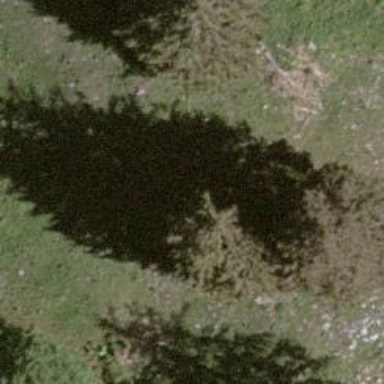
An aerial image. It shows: Single tag "natural: tree."